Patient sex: F
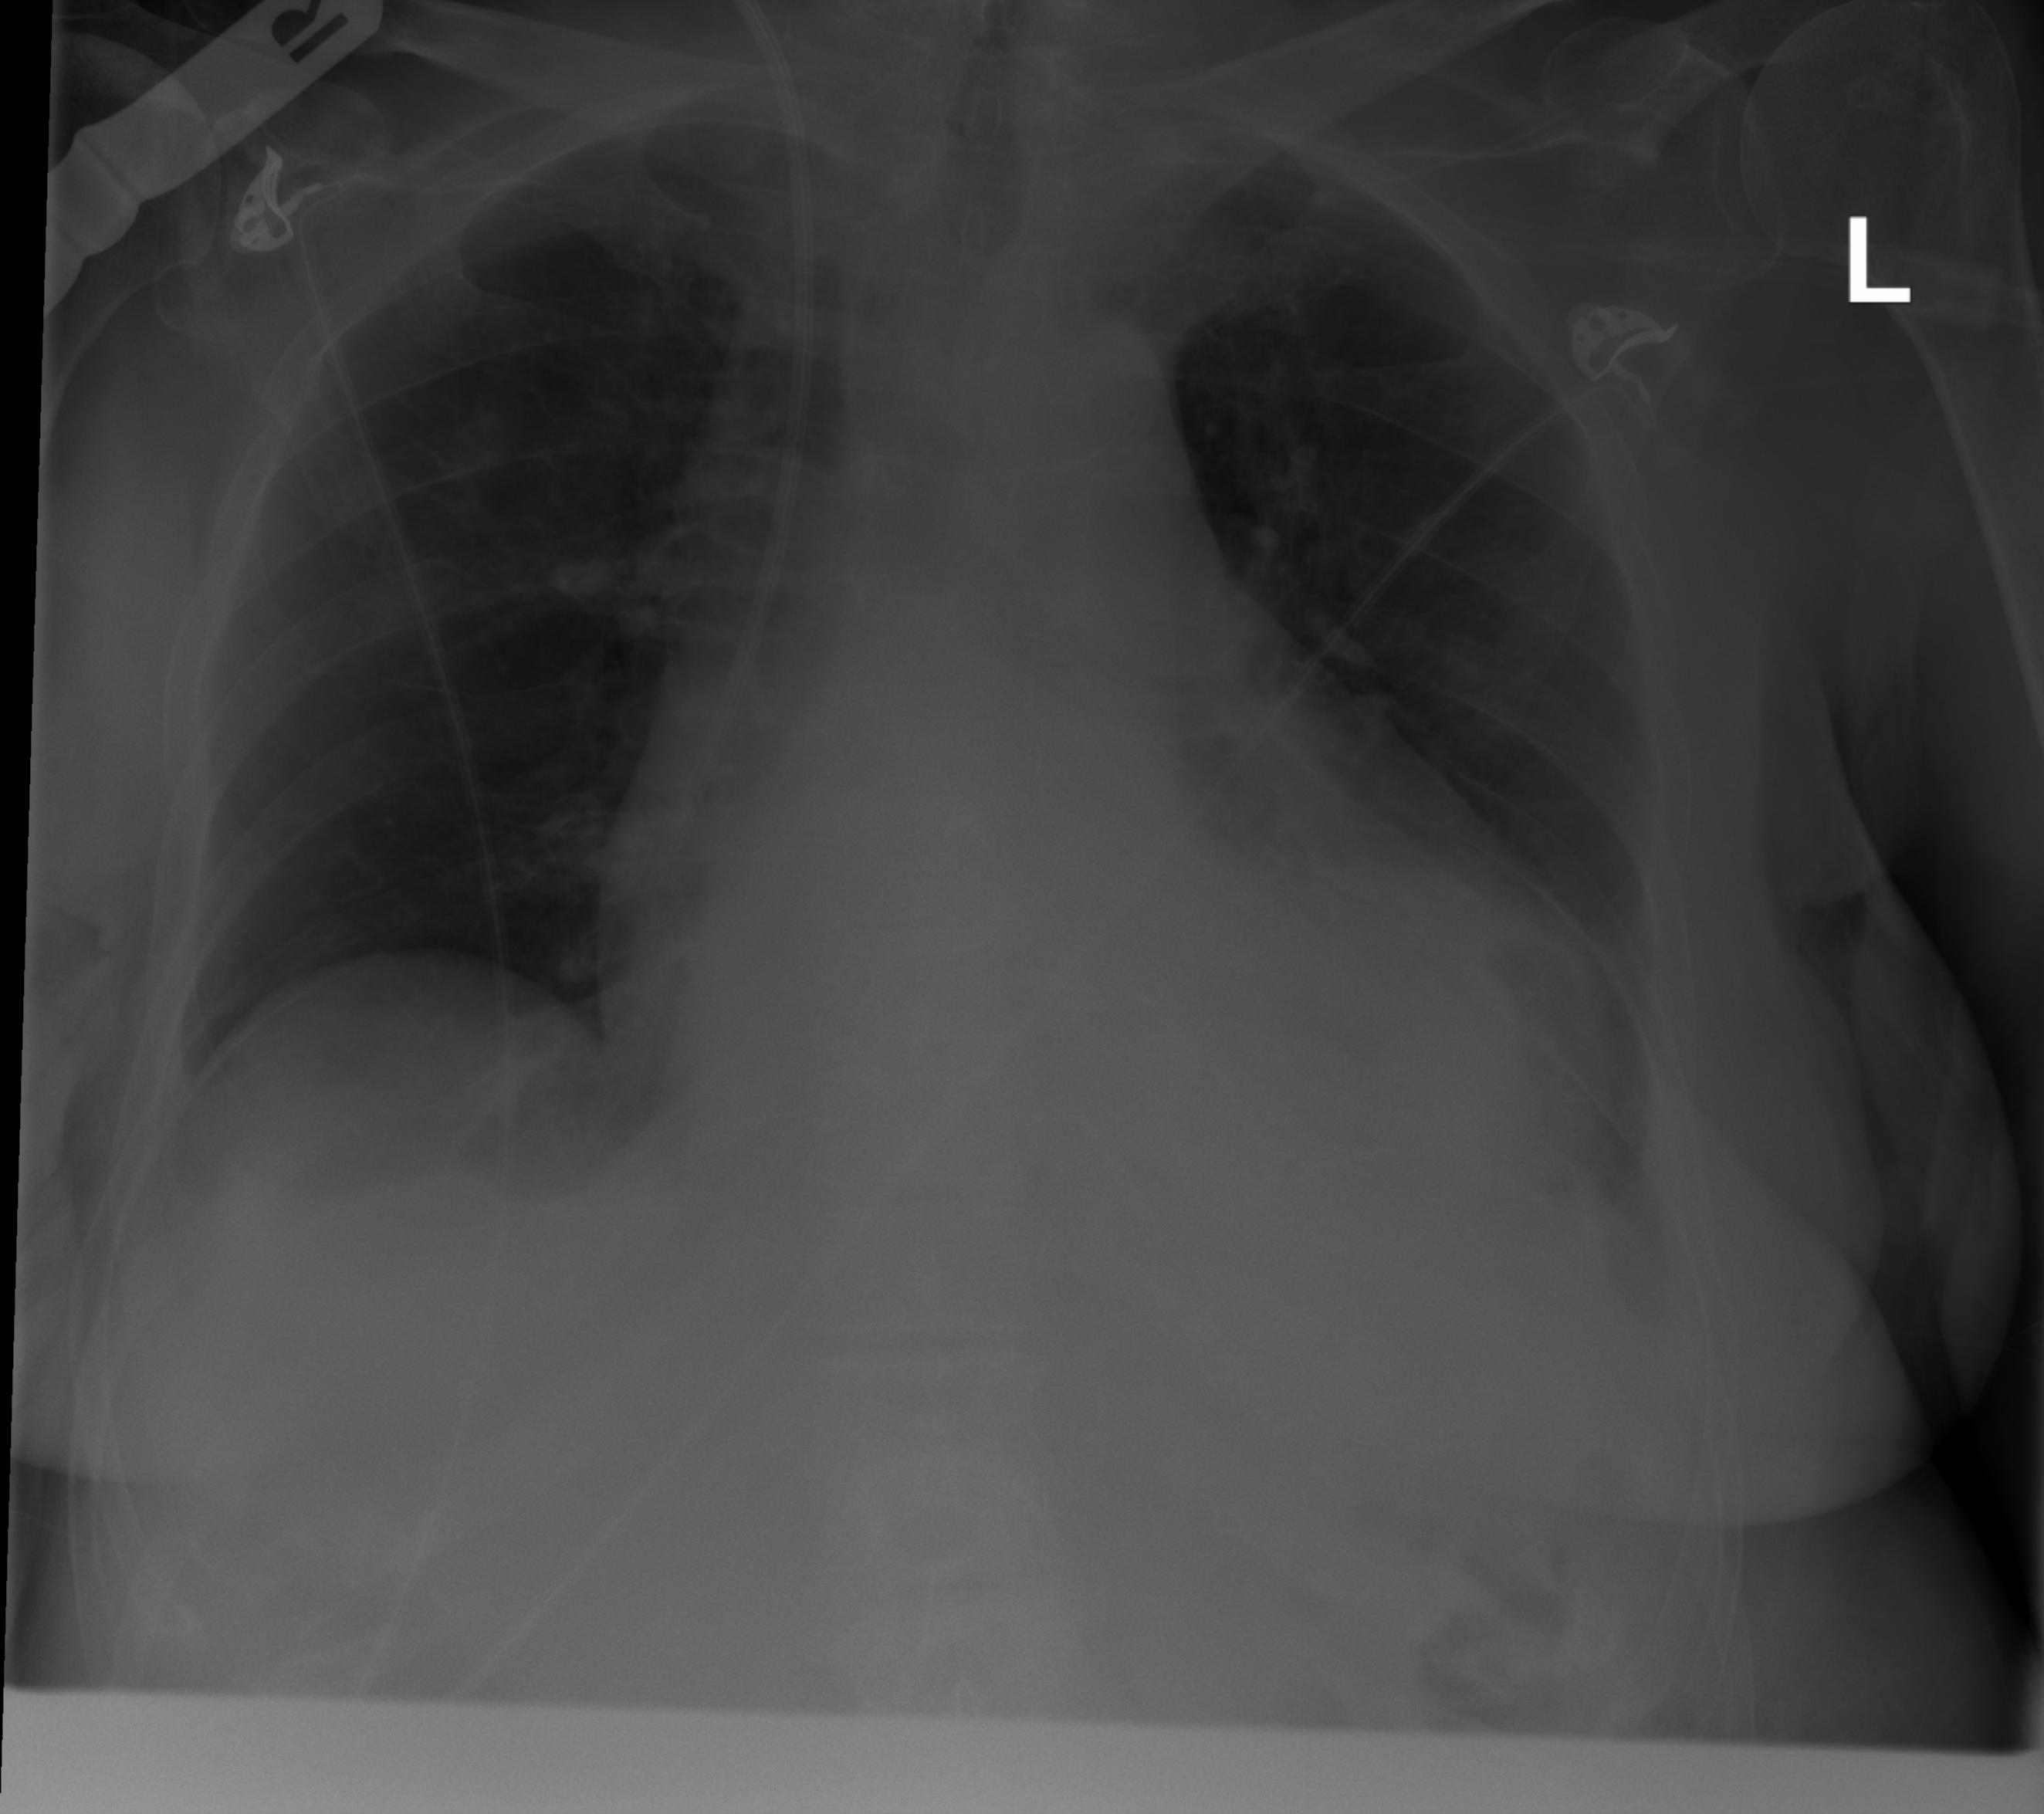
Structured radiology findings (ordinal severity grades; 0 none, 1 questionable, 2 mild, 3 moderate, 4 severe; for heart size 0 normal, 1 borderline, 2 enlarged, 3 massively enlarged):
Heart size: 2
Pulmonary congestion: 0
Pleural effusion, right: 0
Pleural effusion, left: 1
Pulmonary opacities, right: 0
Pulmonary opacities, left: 0
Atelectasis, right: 0
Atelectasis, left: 0